Question: I want to replace only the char ';' if line contain the word '"eeeeeeeeee"' with this ');'
using Regular Expression with "Find and Replace" tool in visual studio
'''
text = rpt.ReportDefinition.ReportObjects["TextForignHead"] as TextObject;
Adapters.clssReportsArrange.funSetText(rpt, "eeeeeeeeee", "The Sum in " + CrncyName2;
text = rpt.ReportDefinition.ReportObjects["TextForignAmount"] as TextObject;
if (CrncyNo2 == "1")
Adapters.clssReportsArrange.funSetText(rpt, "eeeeeeeeee", "#" + Amount2 + "#;
'''

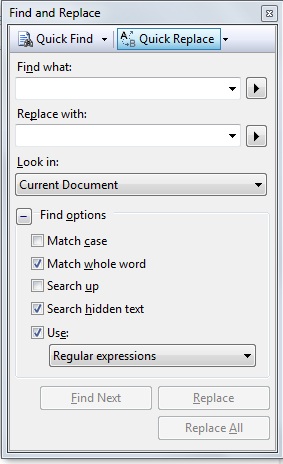
Answer: This should work.
find:
'''
("eeeeeeeeee"[^
;]*);
'''
replace:
'''
);
'''
You match from '"eeeeeeeeee"' until the first ';' in line and you replace the whole match with the first capture group plus ');'
<URL>
EDIT: With Visual Studio 2008 you should find this:
'''
{"eeeeeeeeee"[^
;]*};
'''
Further explanation:
- '"eeeeeeeeee"''"eeeeeeeeee"'- '[^
;]''
'- '*'- '{...}''''1'
So, starting from '"eeeeeeeeee"', you are matching all the non-semicolon characters in the line, until the first ";". In the replacement, you backreference all the pattern but ';', and you concatenate it with ');'.
<URL> you can find the complete regex syntax for VS08.